Question: I'm making a widget for my user so they can include in their website.
In file style.css which hosted in my user website:
'''
p {
font-size: 0;
}
'''
In my widget - widget.css:
'''
#mydiv {
font-size:12px;
}
'''
However, when user include my CSS widget on their website. My CSS won't work and the one work is style.css. How to make my widget.css always work on top ?
---
I tried !important and it not work:

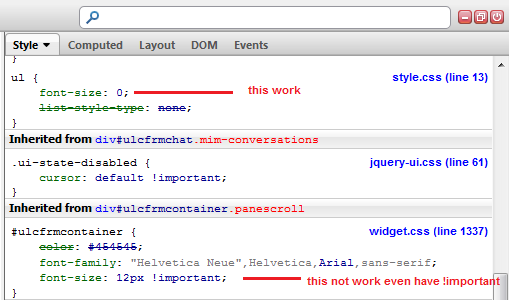
Answer: You can use !important next to the declaration; like this:
'''
#mydiv {
font-size:12px !important;
}
'''
Some people will claim that using !important is always bad practice but that's not the case. In fact, when making a plug-in or widget that's going to run in other people's sites, then that's when it's actually good practice. Take a look here: <URL>
the problem is that it seems the ID 'ulcfrmcontainer' refers to the container of the list and not the actual li elements within the containers. Try with this:
'''
#ulcfrmcontainer li{
font-size:12px !important;
}
'''